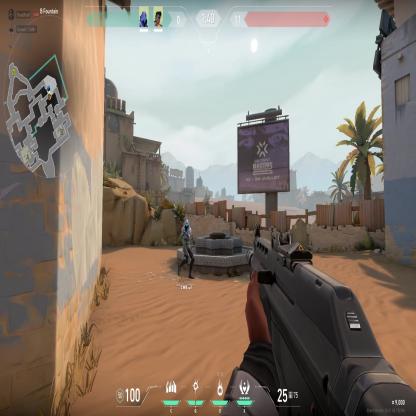
Label: teammate